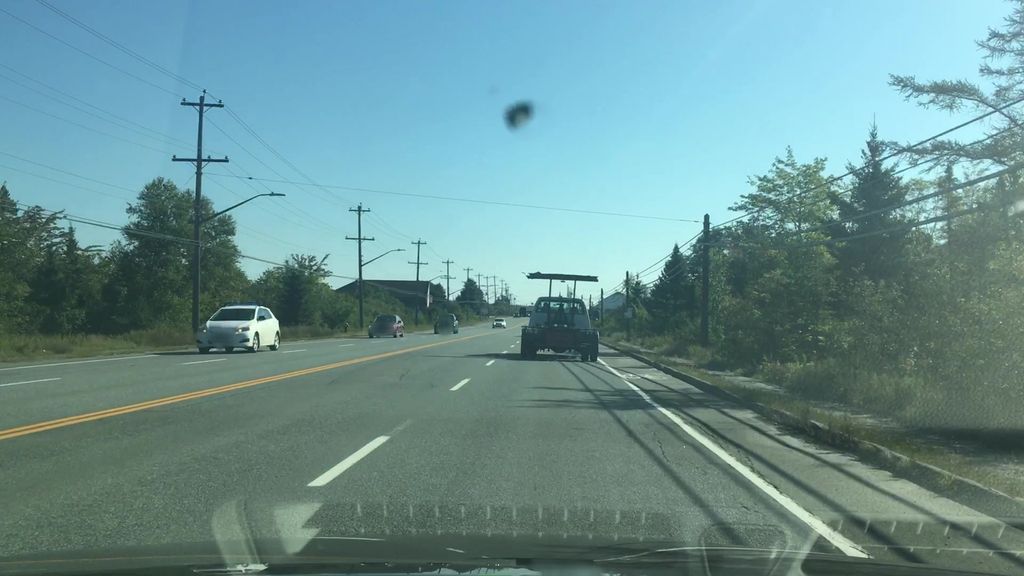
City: halifax